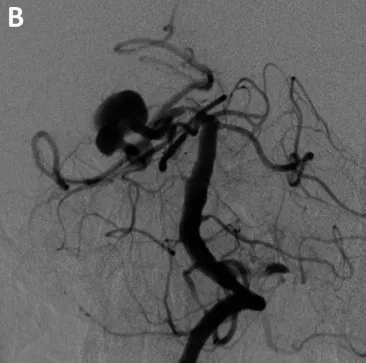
Patient #10. A 53-year-old male was referred for a large right fusiform P2 aneurysm with a proximal dysplastic P1 vessel [(A,B) AP angiogram of the left vertebral artery]. A prior attempt at flow diversion was aborted due to unfavorable anatomy.
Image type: radiology (ct)